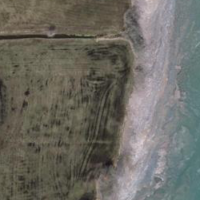
EUNIS habitat code: 16
Species observed at this site:
Pholidoptera griseoaptera
Ruspolia nitidula